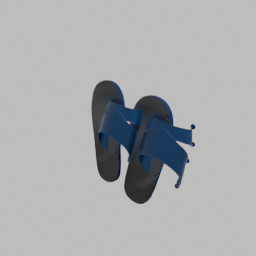
Label: people